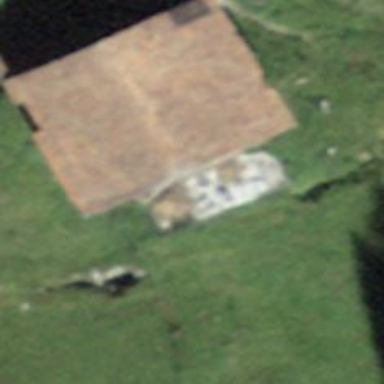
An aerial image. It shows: Rural barn.